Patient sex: M
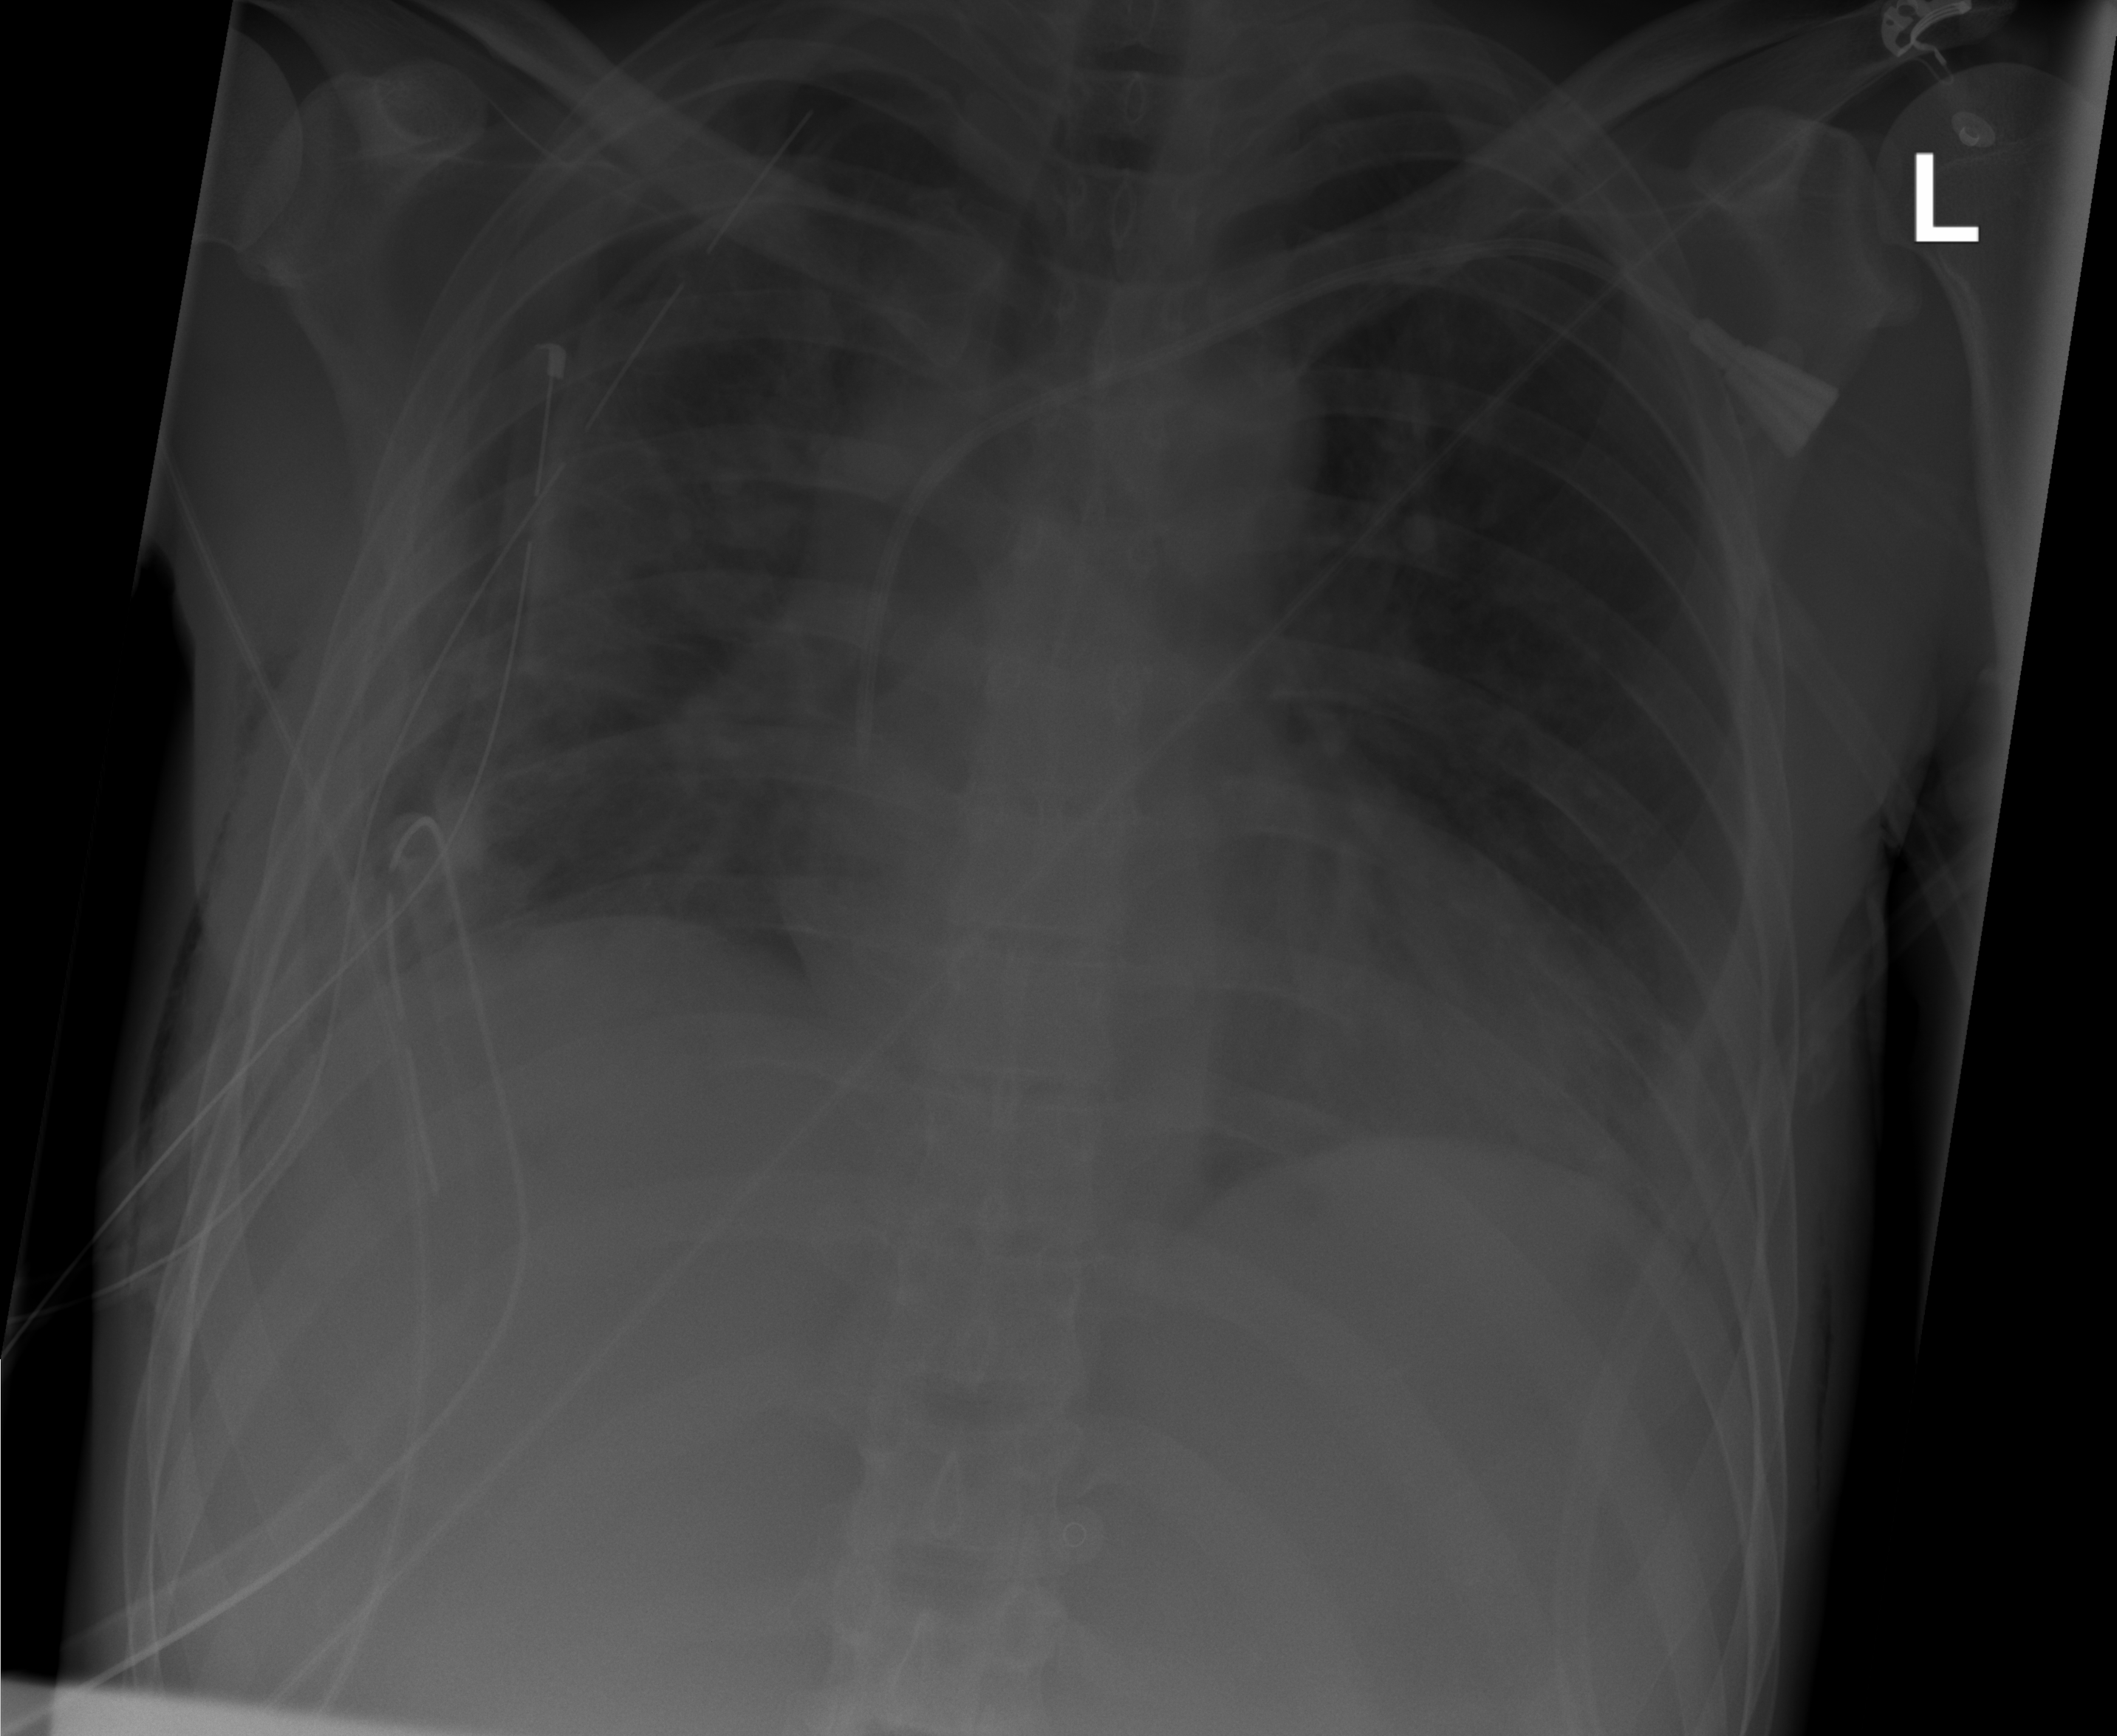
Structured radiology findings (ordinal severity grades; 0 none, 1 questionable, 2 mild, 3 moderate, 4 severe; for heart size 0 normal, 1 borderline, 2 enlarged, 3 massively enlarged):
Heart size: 1
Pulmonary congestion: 1
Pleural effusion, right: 0
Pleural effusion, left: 2
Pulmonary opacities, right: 2
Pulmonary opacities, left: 0
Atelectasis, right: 2
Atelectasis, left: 2